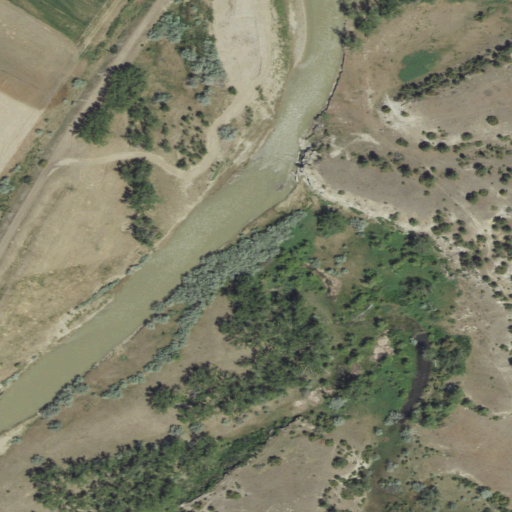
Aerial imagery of gap in Montana named Stag Run containing woody wetlands, shrub, grassland, open water, pasture, evergreen forest, herbaceous wetlands, and cultivated crops